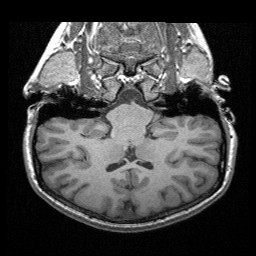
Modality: T1w
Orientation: sagittal